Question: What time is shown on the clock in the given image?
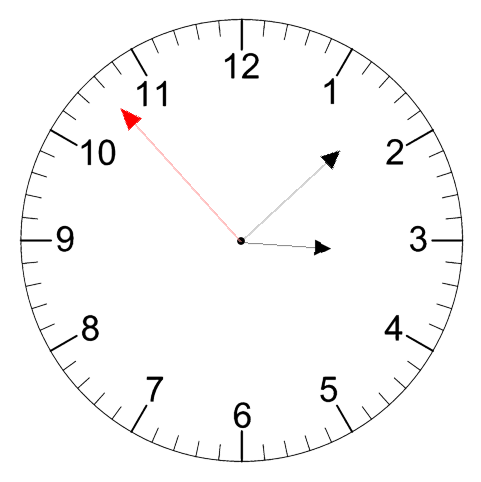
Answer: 03:07:53